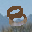
Label: 8